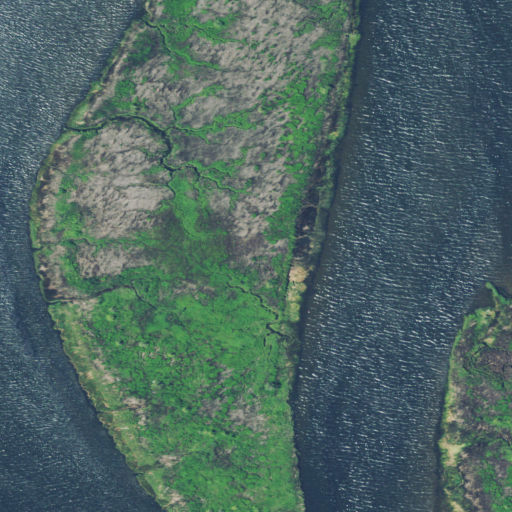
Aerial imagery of island in Oregon named Fry Island containing herbaceous wetlands and open water